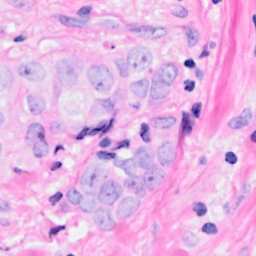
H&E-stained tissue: Breast